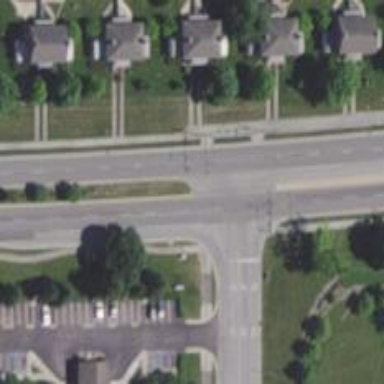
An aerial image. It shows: Unmarked crossing on the road.